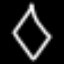
Label: diamond